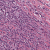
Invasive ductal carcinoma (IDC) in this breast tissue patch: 1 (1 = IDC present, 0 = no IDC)